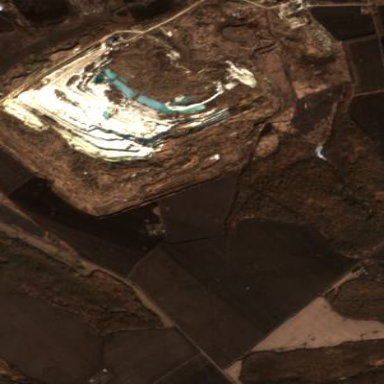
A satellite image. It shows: Quarry area.